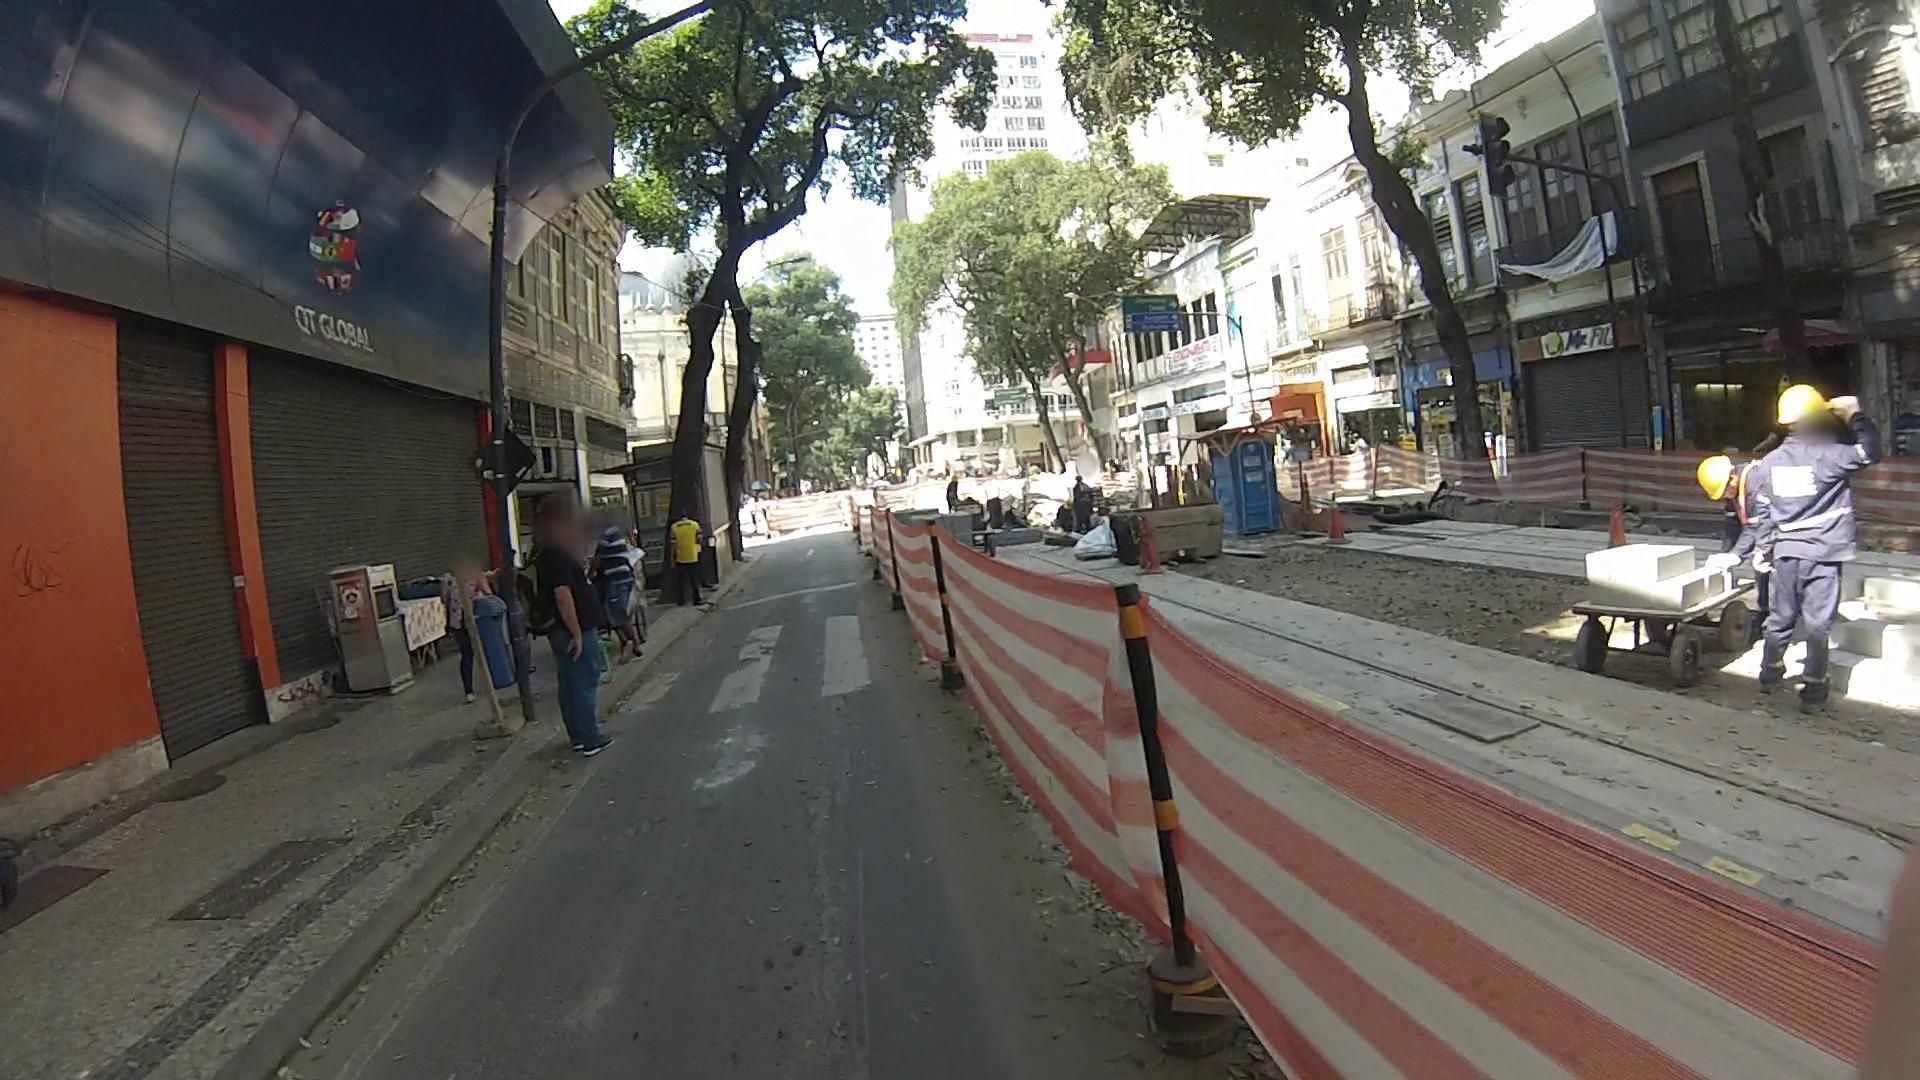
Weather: clear
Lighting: day
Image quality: good
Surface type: walking surface
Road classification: residential
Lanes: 1
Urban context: urban centre
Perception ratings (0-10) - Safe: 1.34, Lively: 5.85, Beautiful: 1.1, Boring: 2.58, Depressing: 3.19, Wealthy: 1.43